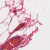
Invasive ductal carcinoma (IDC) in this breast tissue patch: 0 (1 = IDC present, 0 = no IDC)